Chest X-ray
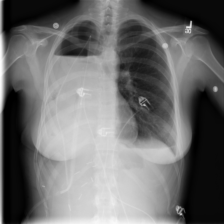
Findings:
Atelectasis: negative
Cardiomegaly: negative
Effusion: positive
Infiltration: negative
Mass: negative
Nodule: negative
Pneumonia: negative
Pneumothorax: negative
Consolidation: negative
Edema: negative
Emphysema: negative
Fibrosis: negative
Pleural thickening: negative
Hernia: negative